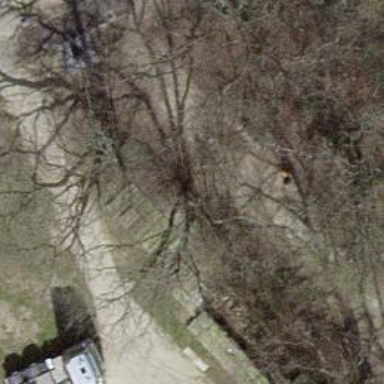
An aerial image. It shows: Unpaved footway.